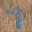
Label: 7